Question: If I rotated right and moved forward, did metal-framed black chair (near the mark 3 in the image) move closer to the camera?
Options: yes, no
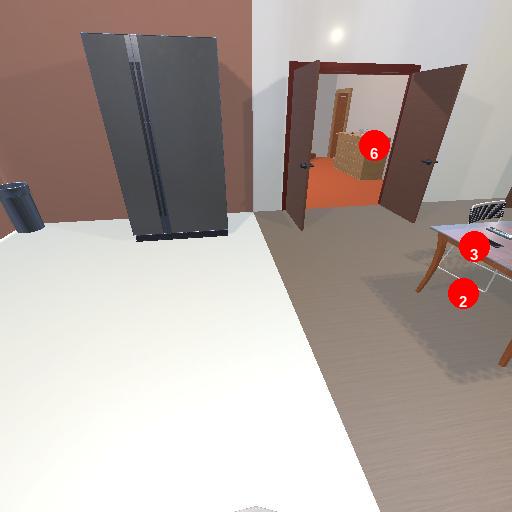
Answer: yes